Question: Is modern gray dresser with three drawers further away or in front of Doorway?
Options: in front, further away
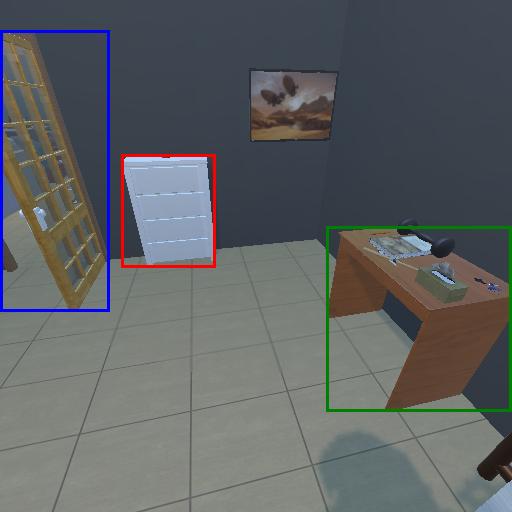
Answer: in front